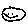
Label: smiley face